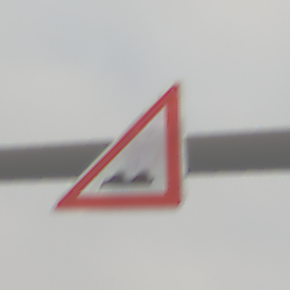
Verkehrszeichen: UnebeneFahrbahn
Umgebung: Outdoor, Nature
Tageszeit: MorningAfternoon
Wetter: Overcast
Licht: Natural
Jahreszeit: Winter
Kontrast: LowContrast